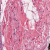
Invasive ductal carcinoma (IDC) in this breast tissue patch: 0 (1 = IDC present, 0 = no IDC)